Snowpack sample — Snodgrass Mountain, Crested Butte, Colorado (2/4/25, 12:06 PM MST)
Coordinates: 38.923, -106.968
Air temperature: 35 °F
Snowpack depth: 80 cm
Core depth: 70 cm
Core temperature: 32 °F
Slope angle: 14°, slope face: 78°
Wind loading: low
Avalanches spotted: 0
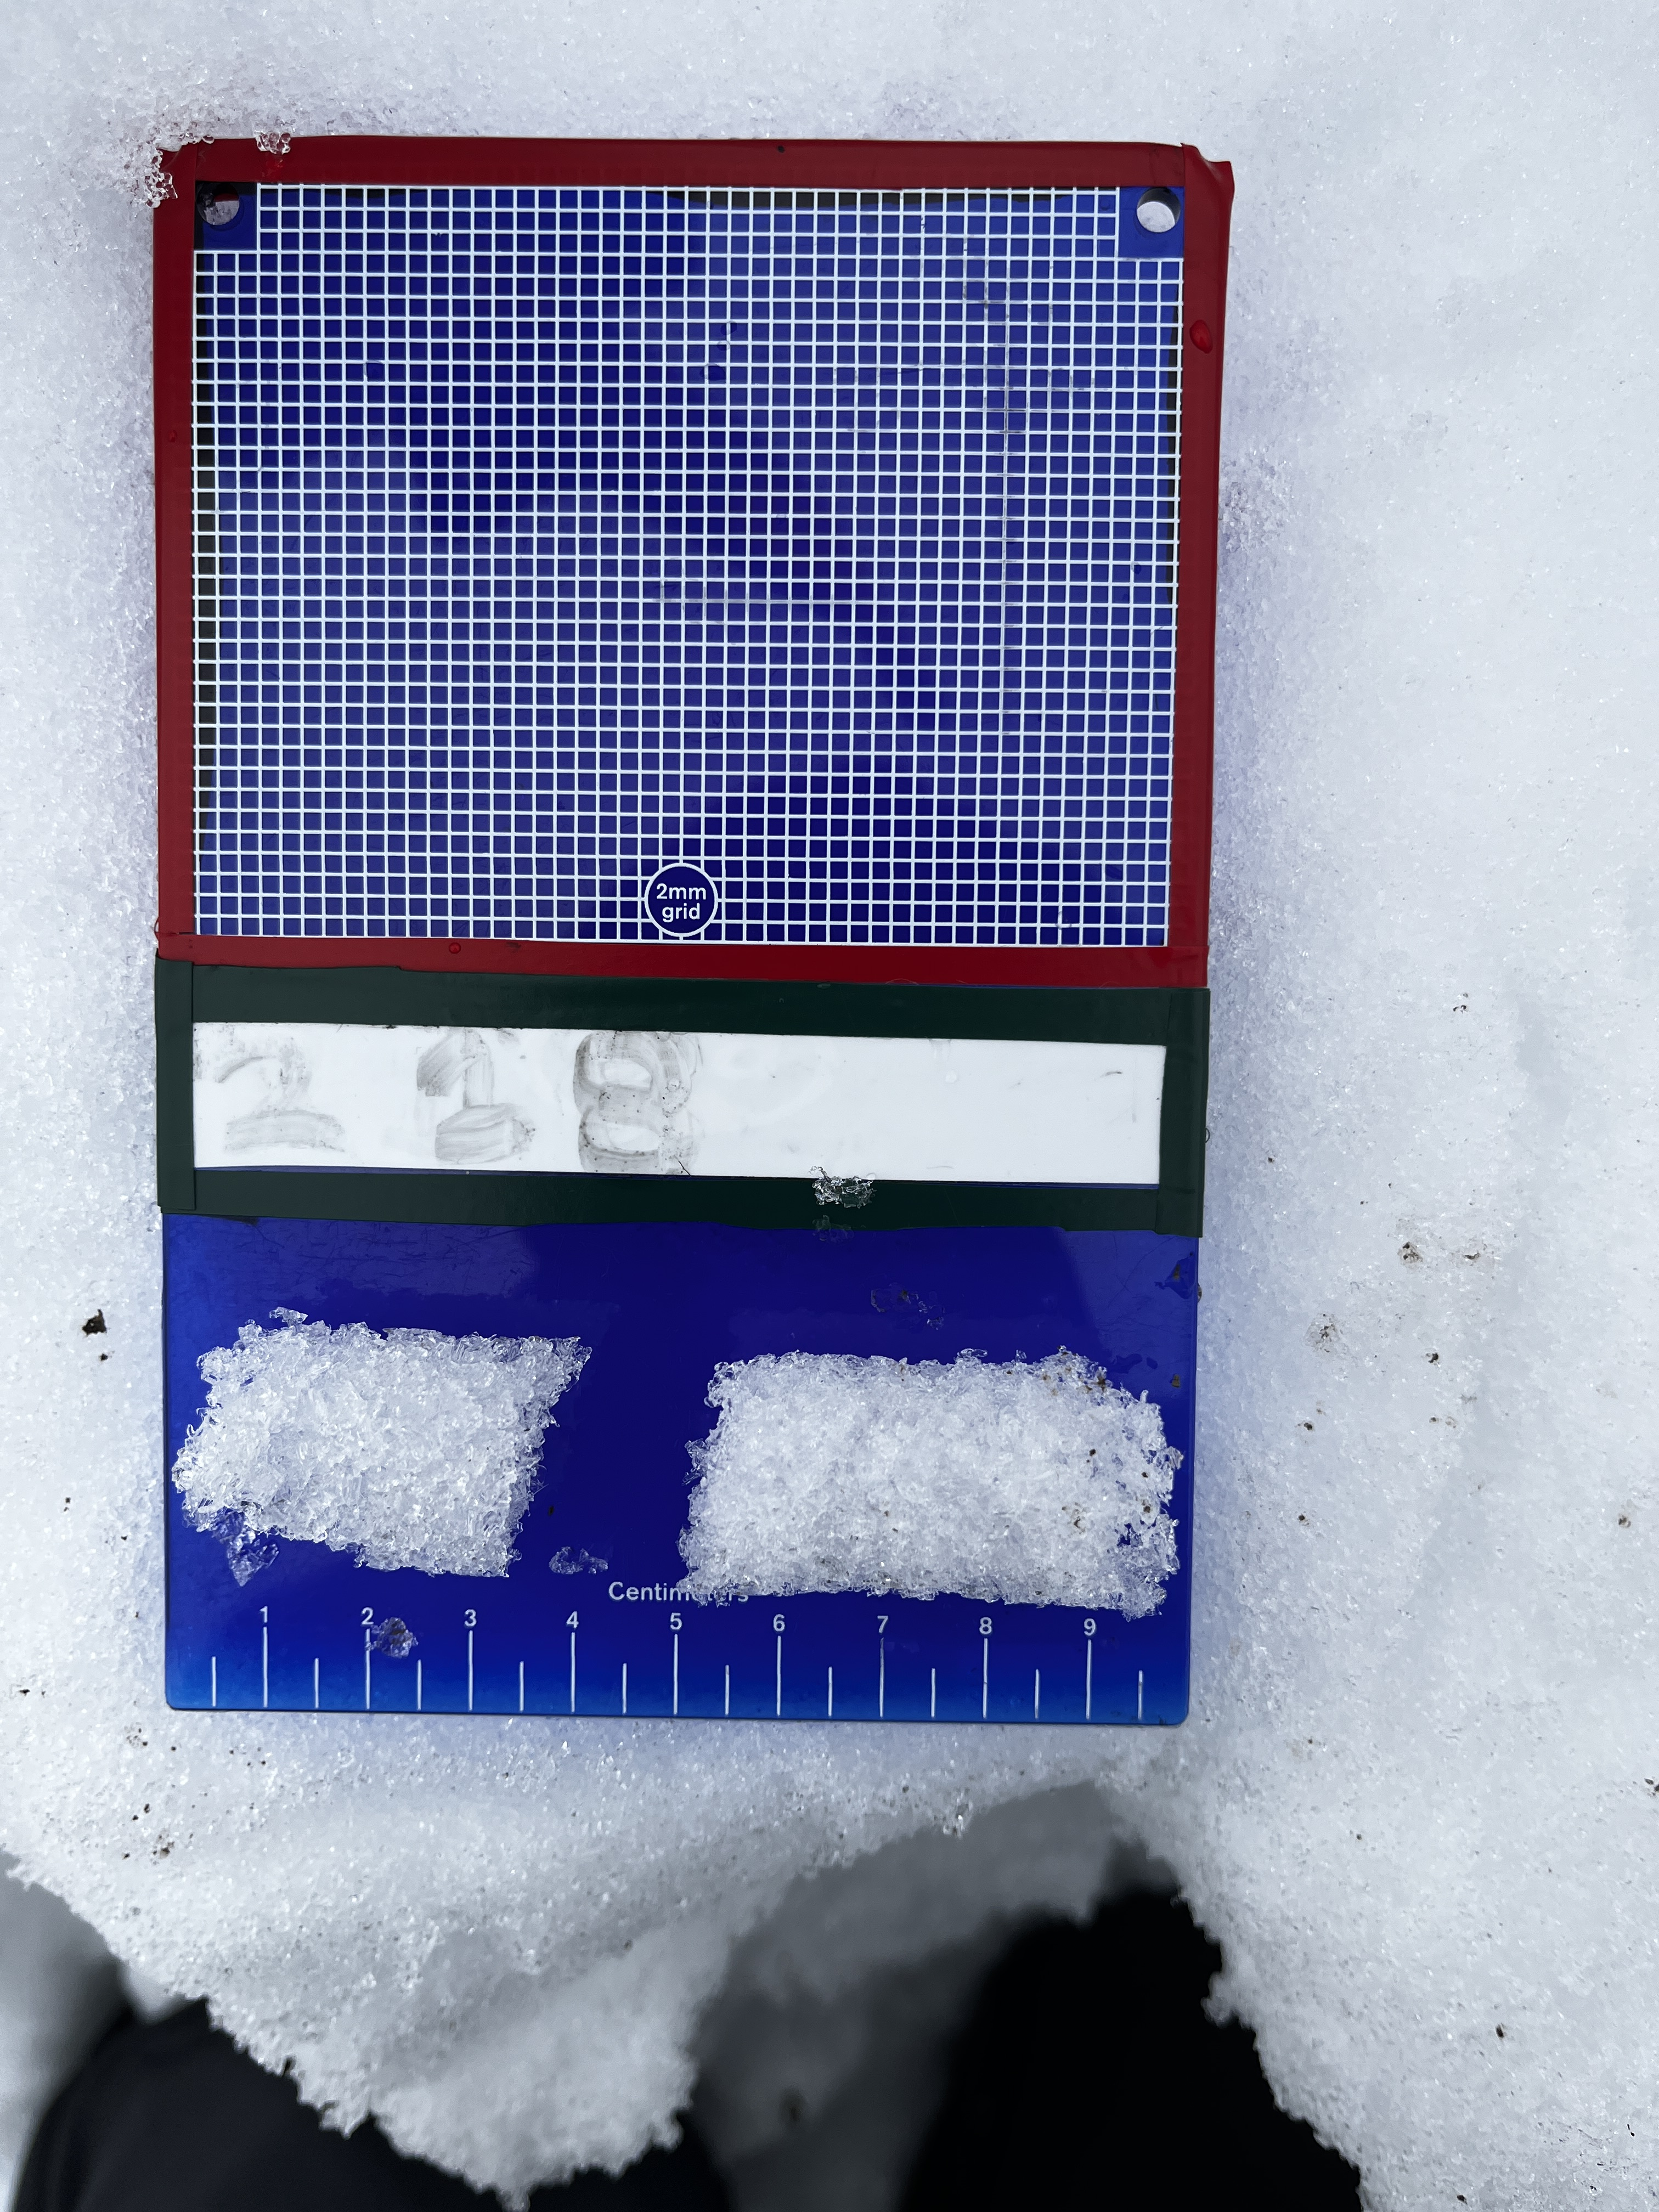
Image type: crystal_card
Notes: No avalanches nearby, unusually warm weather for the last month reported by residents, Collected 25 yards from treeline